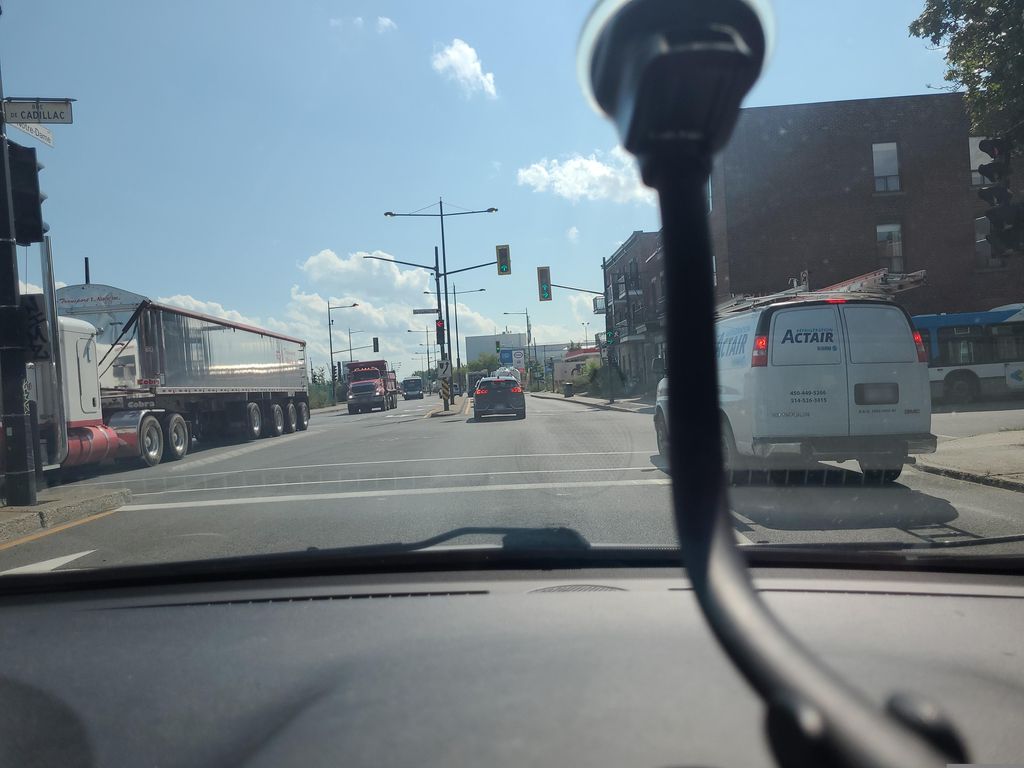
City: montreal